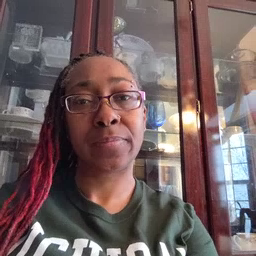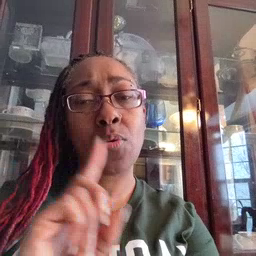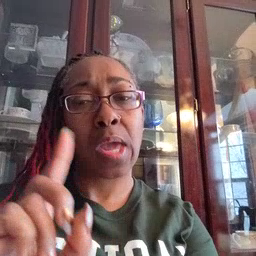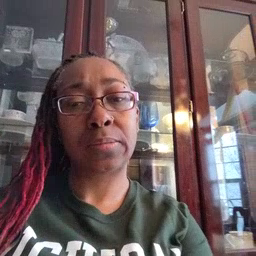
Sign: where